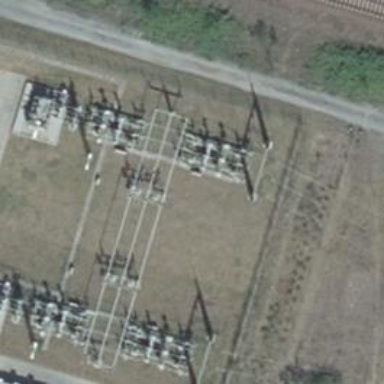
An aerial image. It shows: Power line with three cables configured as busbar.